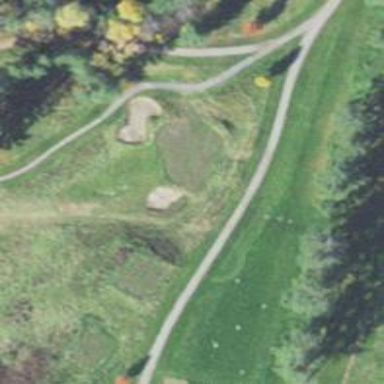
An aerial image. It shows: View of golf hole.